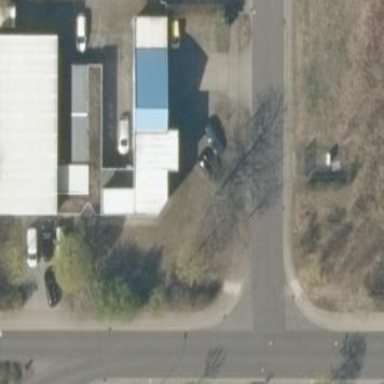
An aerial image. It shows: Commercial building.